Question: I need to draw a line from two points and what I did so far is using 'drawLine(x1,y1,x2,y2)'. But what I want to do is draw a line that intersects with these two points '(x1,y1)' and '(x2,y2)'.
I don't want to draw a line between them, here's an image of what I have and what I want to do:

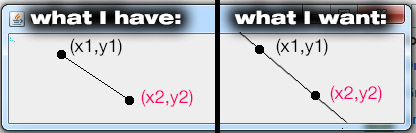
Answer: you could use some mathematik. get the increase of your line. You should know the function
f(x) = mx + b. With your two points,which you allready got, you can calculate two other Points at the Border of your frame, and draw a line between them